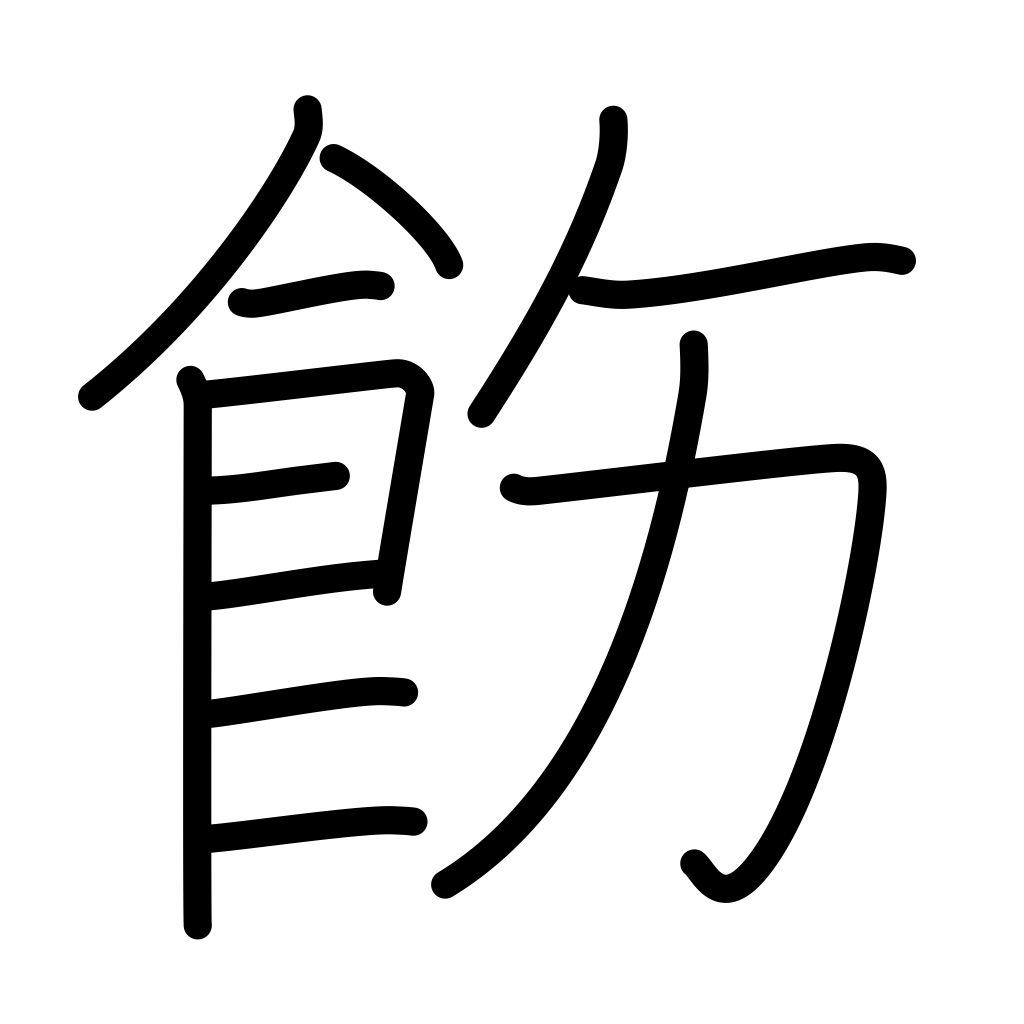
Meaning: correct, rectify